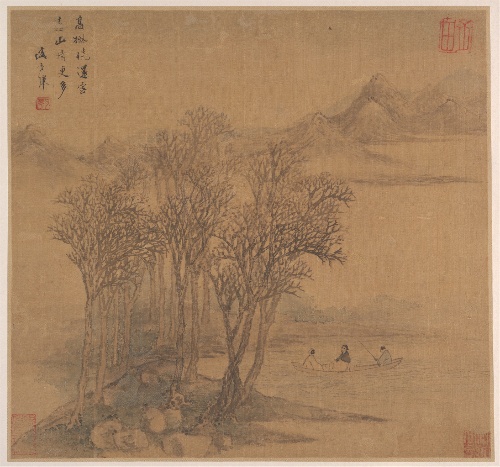
Title: 明  盛茂曄  唐詩意山水圖  冊|Landscapes after Tang Poems
Artist: Sheng Maoye
Artist bio: Chinese, active ca. 1615–ca. 1640
Date: mid-17th century
Object type: Album
Classification: Paintings
Medium: Album of six paintings; ink and color on silk
Culture: China
Period: Ming dynasty (1368–1644)
Dimensions: .1: 11 1/4 x 12 in. (28.6 x 30.5 cm)
.2: 11 1/4 x 12 in. (28.6 x 30.5 cm)
.3: 11 5/8 x 12 in. (29.5 x 30.5 cm)
.4: 11 1/4 x 12 in. (28.6 x 30.5 cm)
.5: 11 7/8 x 12 in. (30.2 x 30.5 cm)
.6: 11 5/8 x 12 in. (29.5 x 30.5 cm)
Department: Asian Art
Credit line: The Sackler Fund, 1969
Accession year: 1969
Repository: Metropolitan Museum of Art, New York, NY
Tags: Mountains|Landscapes|Boats